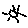
Label: sun